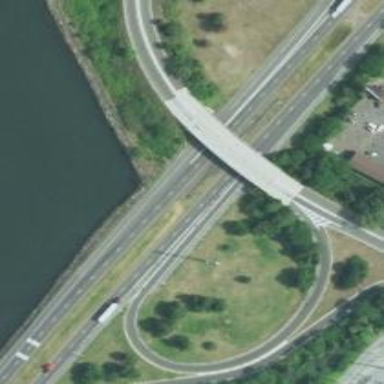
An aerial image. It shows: Bridge along trunk link highway.